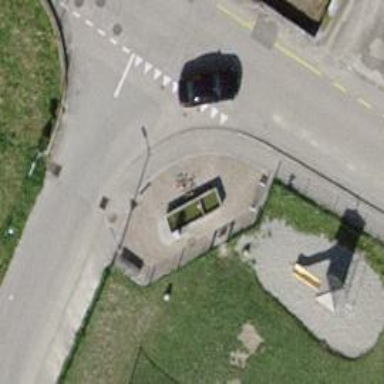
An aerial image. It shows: Beautiful fountain.